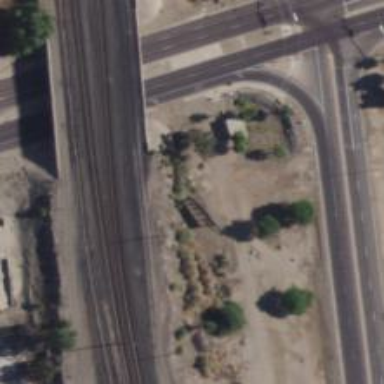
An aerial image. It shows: Abandoned railway yard is depicted.